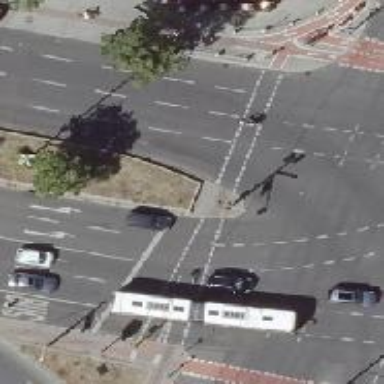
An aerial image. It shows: Cycleway around traffic island.